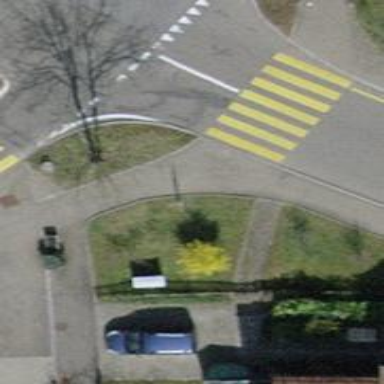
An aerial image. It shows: Kerb serving as barrier.